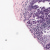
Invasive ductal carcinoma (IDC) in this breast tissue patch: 0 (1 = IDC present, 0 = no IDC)